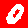
Digit: 0